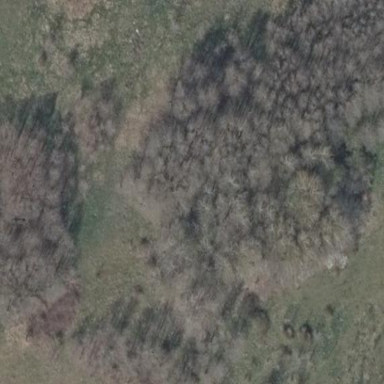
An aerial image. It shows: Forest area.